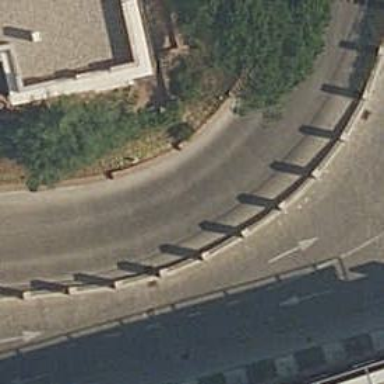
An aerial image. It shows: Wall barrier.